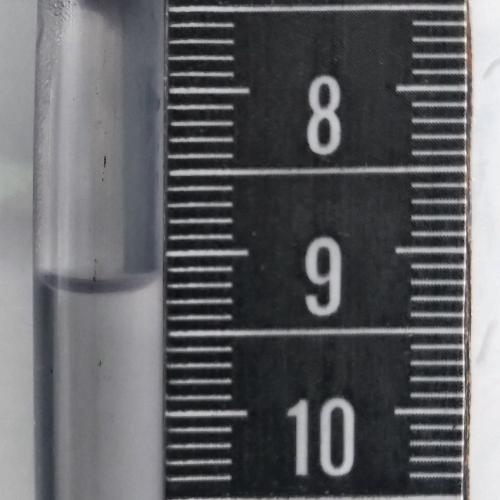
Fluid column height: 9.2 cm